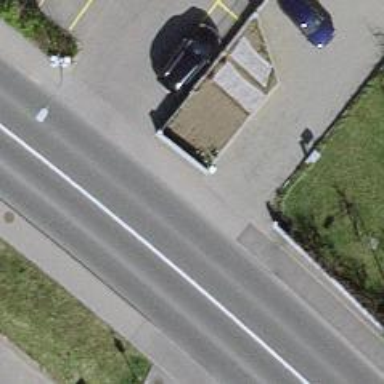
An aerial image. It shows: Unmarked road crossing.